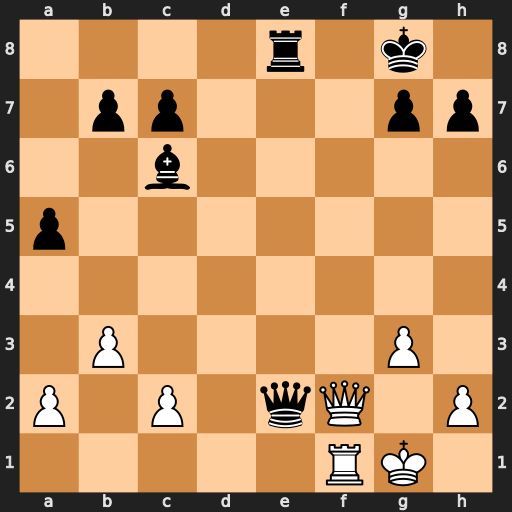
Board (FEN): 4r1k1/1pp3pp/2b5/p7/8/1P4P1/P1P1qQ1P/5RK1
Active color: w
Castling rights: -
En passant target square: -
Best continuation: Qf7+ Kh8 Qf8+ Rxf8 Rxf8#